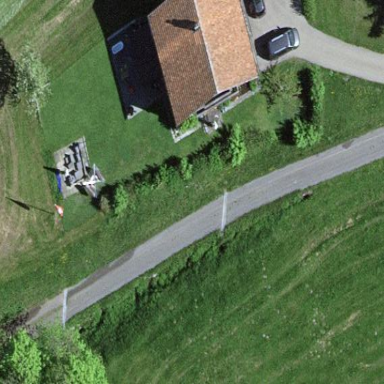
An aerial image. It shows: Detached building.